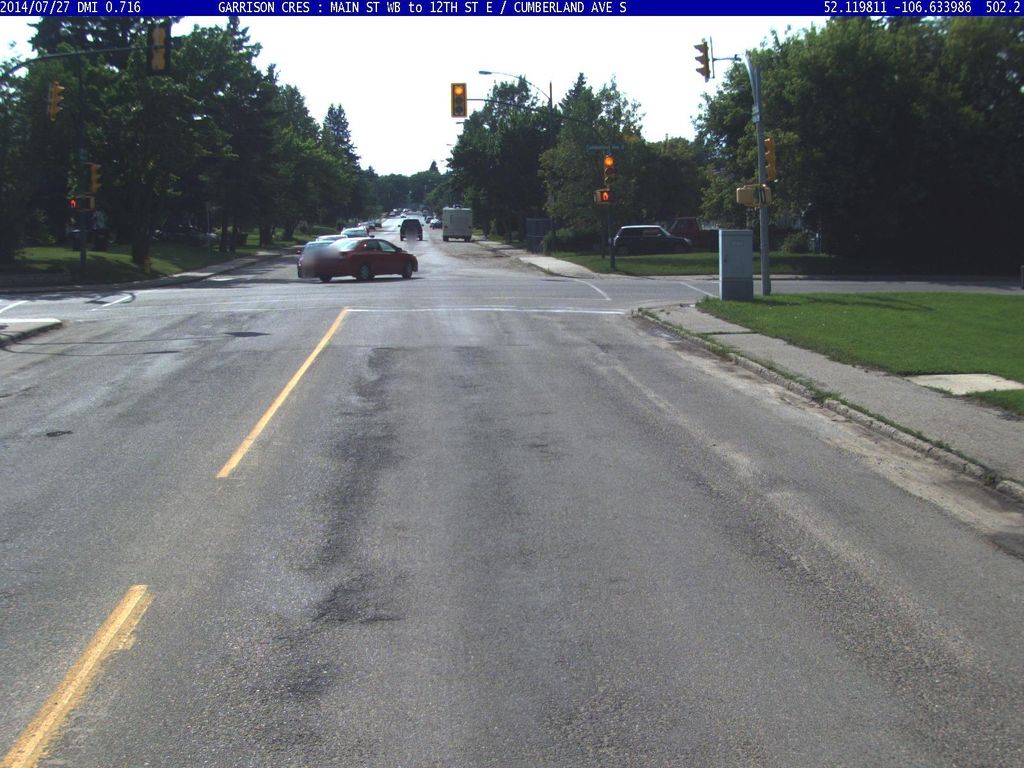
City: saskatoon